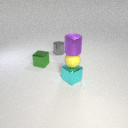
small yellow rubber sphere below small purple metal cylinder